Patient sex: M
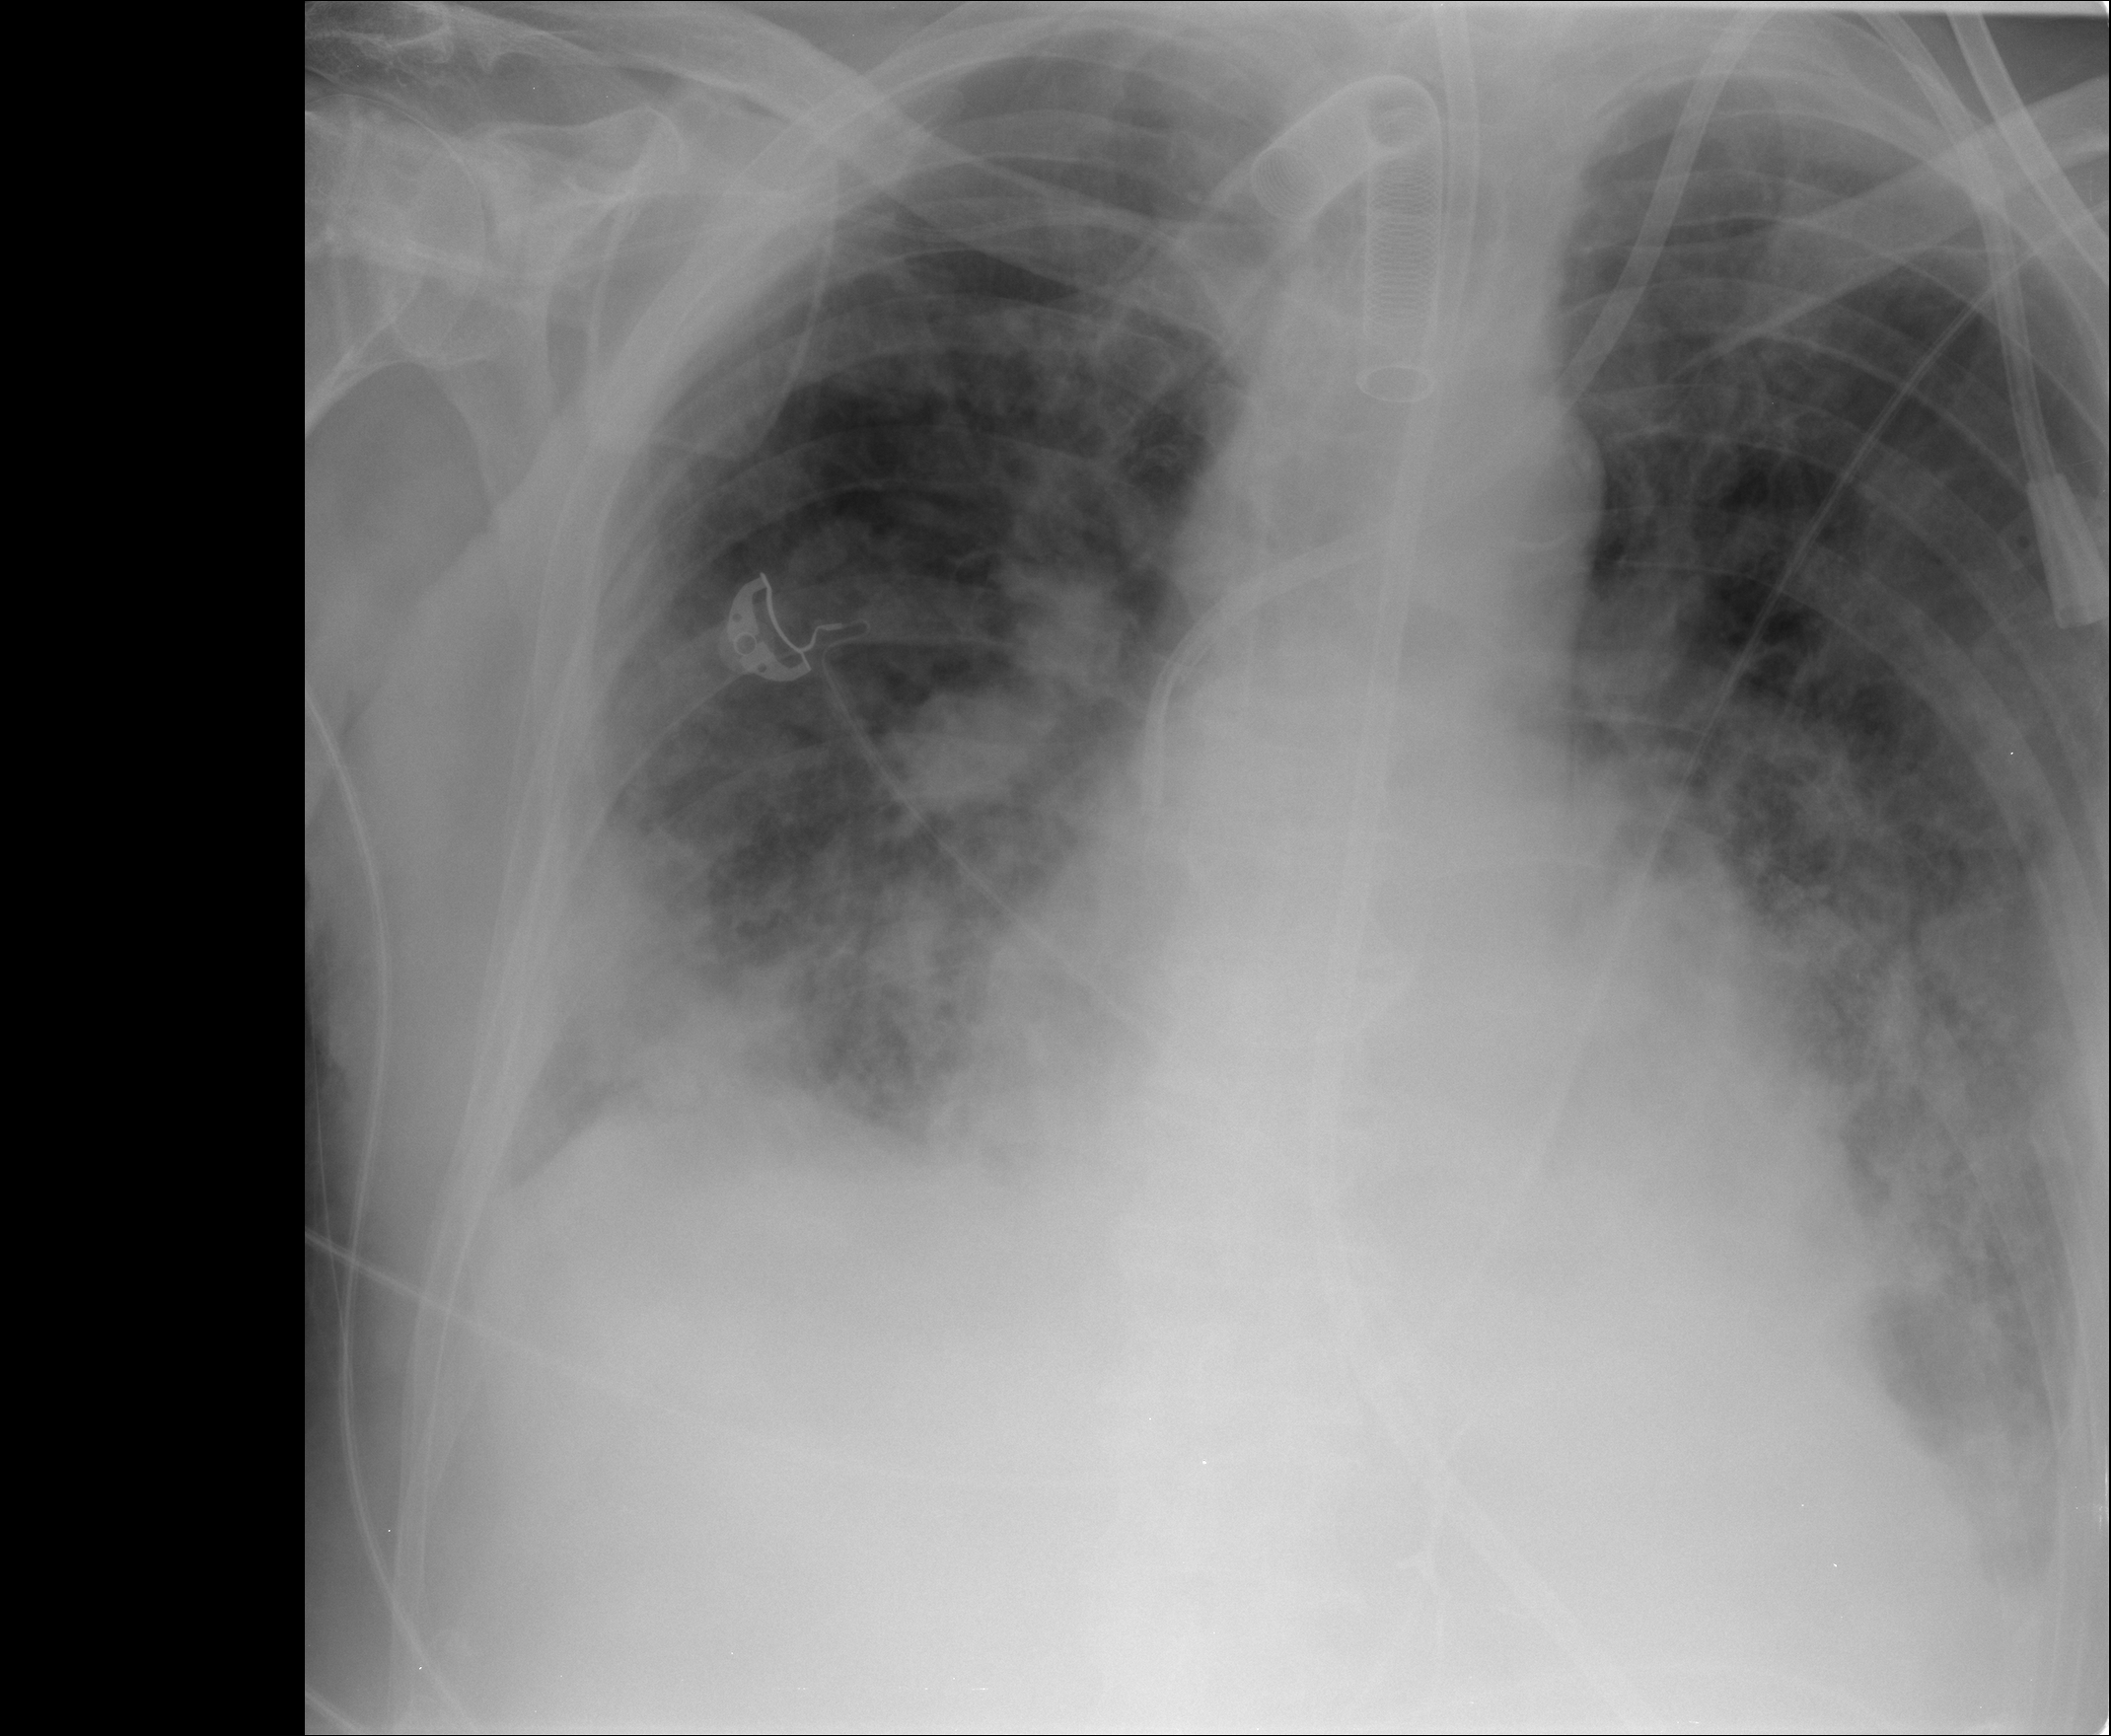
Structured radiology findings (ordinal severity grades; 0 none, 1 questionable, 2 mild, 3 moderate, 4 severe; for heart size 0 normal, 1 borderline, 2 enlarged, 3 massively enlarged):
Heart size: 0
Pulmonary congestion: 3
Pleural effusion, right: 2
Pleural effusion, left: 2
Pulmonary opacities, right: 3
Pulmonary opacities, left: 3
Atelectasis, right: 2
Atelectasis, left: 3